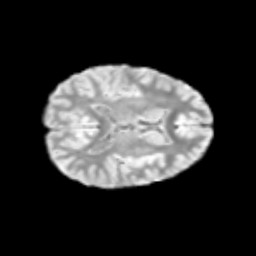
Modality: T2w
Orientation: axial
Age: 12
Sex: female
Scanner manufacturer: siemens
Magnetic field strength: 3 T
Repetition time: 3.8 s
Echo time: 0.07 s